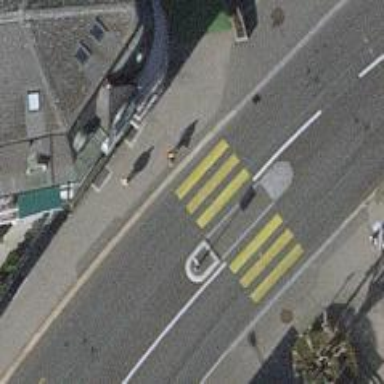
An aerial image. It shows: Marked asphalt footway with crossing markings.